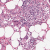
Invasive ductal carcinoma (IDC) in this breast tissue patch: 0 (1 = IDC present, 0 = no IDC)